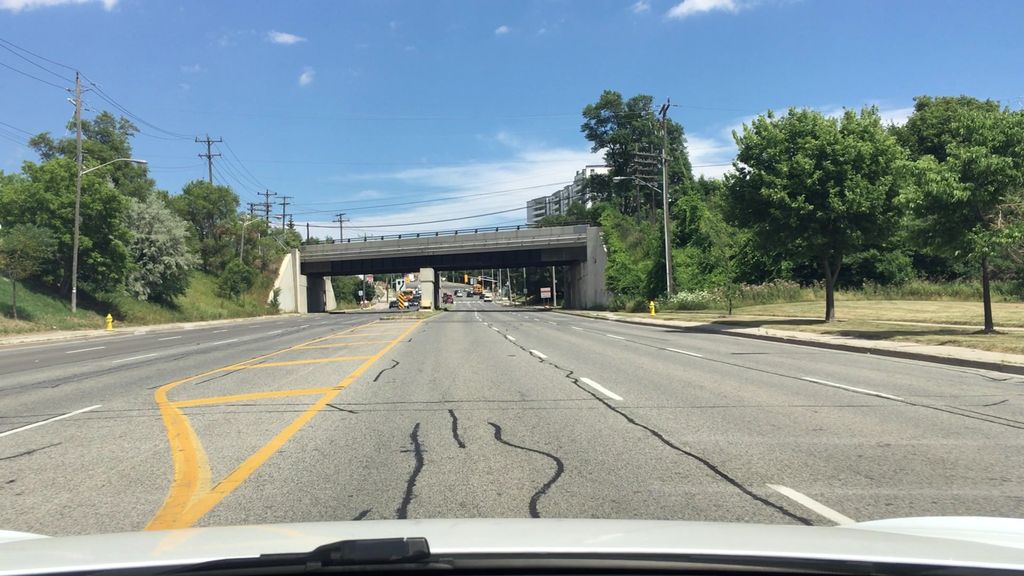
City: toronto